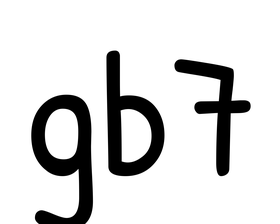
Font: PatrickHand-Regular